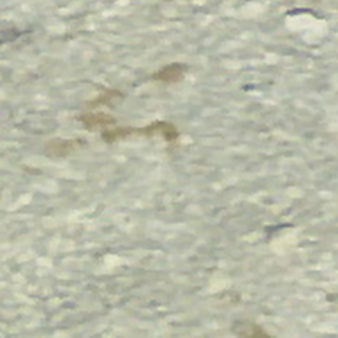
Label: other